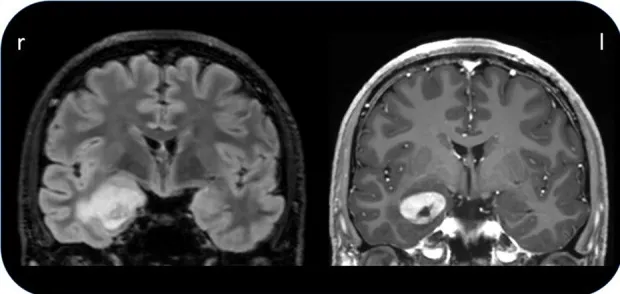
(B) Coronal FLAIR MRI of patient 4 (on the left) showing a temporo-mesial lesion that on T1 imaging (on the right) present a clear gadolinium enhancement suggesting a tumoral origin.
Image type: radiology (mri)